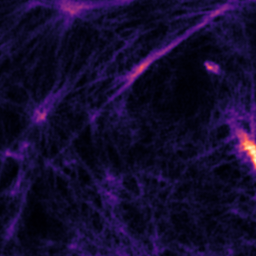
Label: Super-resolution F-actin image